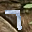
Label: 7